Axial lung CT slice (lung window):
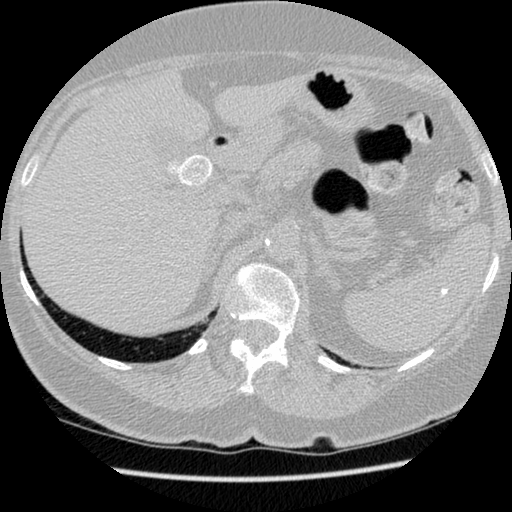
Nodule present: no